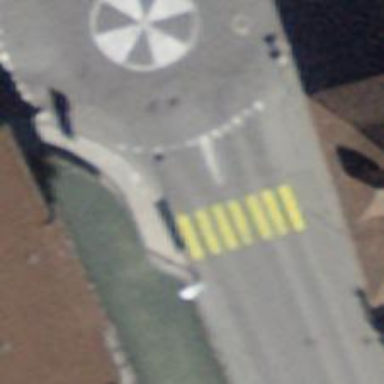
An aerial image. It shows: Sidewalk bridge over footway.